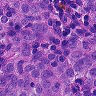
Metastatic tissue present: yes